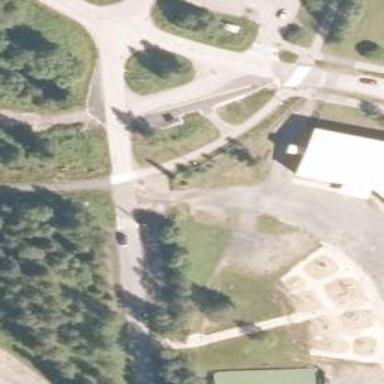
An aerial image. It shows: Asphalt cycleway.